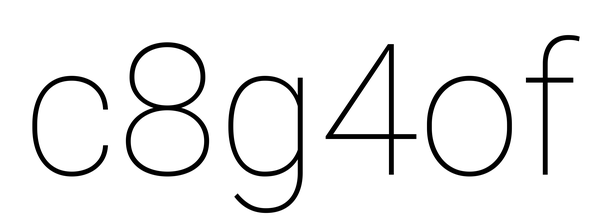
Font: Roboto_Thin